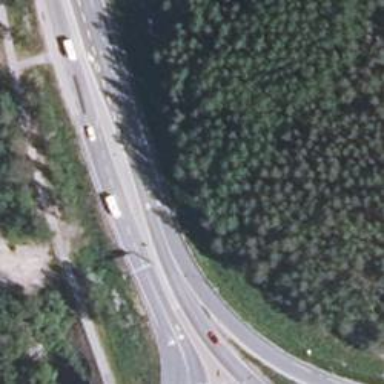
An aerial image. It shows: Asphalt trunk link road.